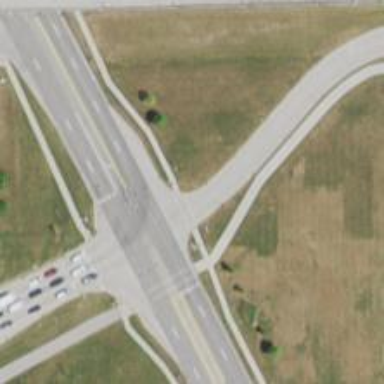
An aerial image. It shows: Tertiary road with separate sidewalks.